Interaction volume radius: 10 \u00c5
Interaction volume height: 15 \u00c5
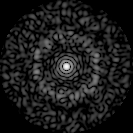
Disorder parameter: 0.8519